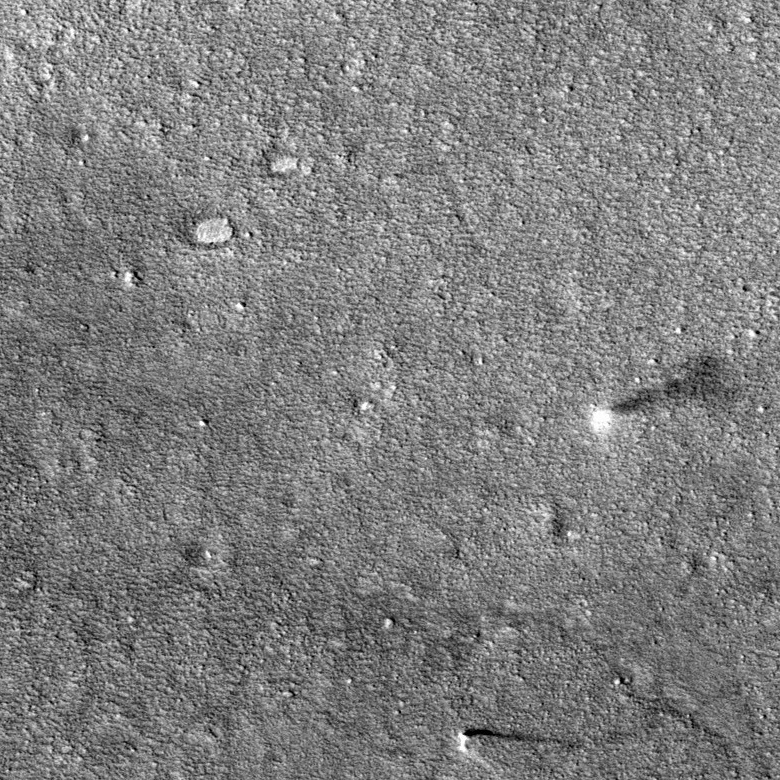
Label: dustdevil, dustdevil